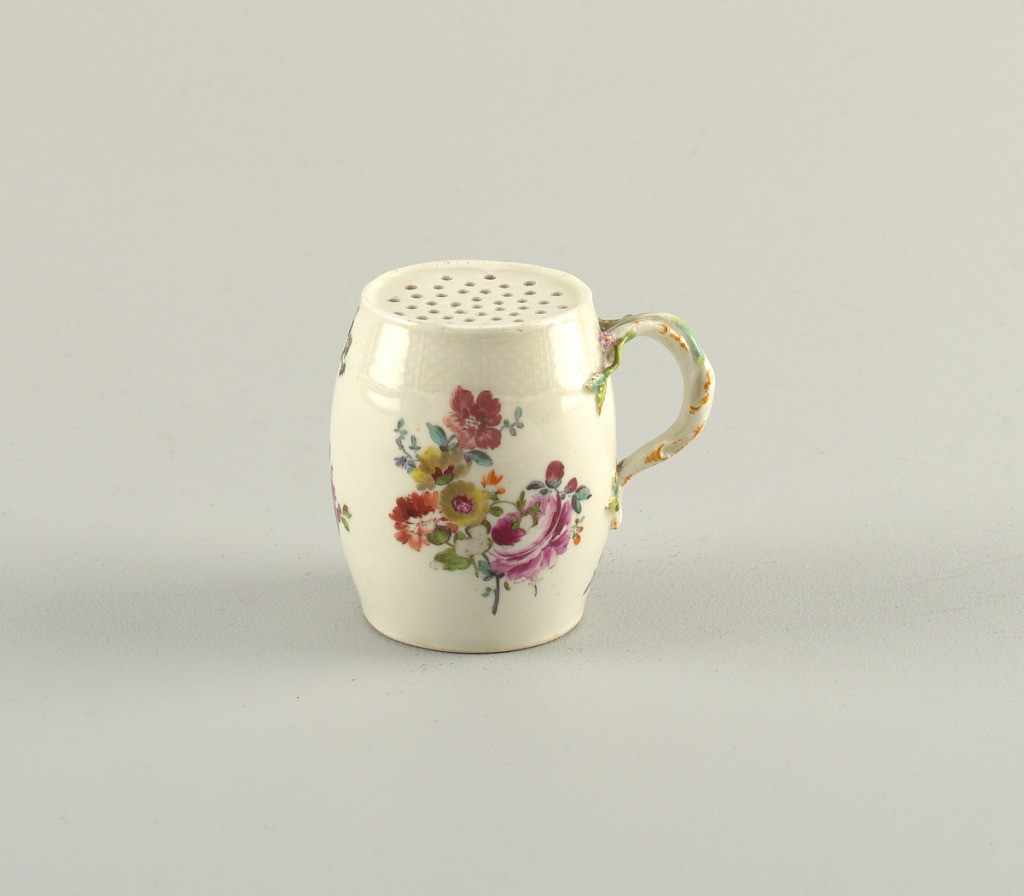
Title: Pounce Pot (Sandstreuer)
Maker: Royal Porcelain Manufactory, Berlin, German, established 1763
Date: ca. 1770
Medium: hard paste porcelain, vitreous enamel
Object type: pounce pot
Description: Barrel-shaped pot with molded basket-weave border. Perforated top. Handle modeled to resemble a twisting vine with flowers. Body decorated with floral bouquet.